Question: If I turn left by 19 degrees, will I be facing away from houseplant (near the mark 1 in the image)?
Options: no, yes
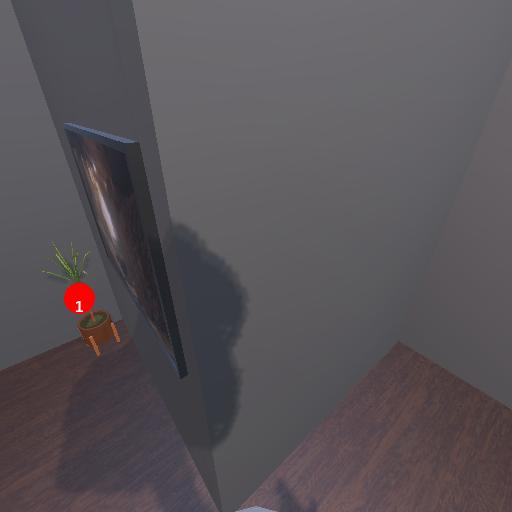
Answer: no